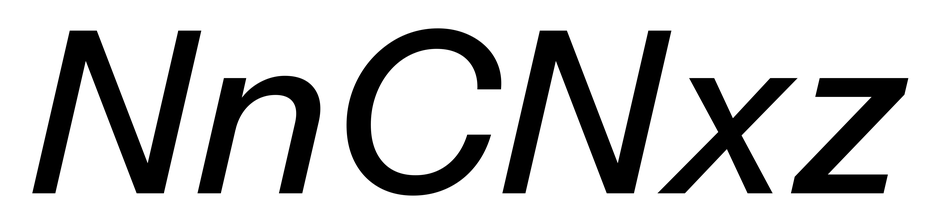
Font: InstrumentSans-Italic_Medium_Italic